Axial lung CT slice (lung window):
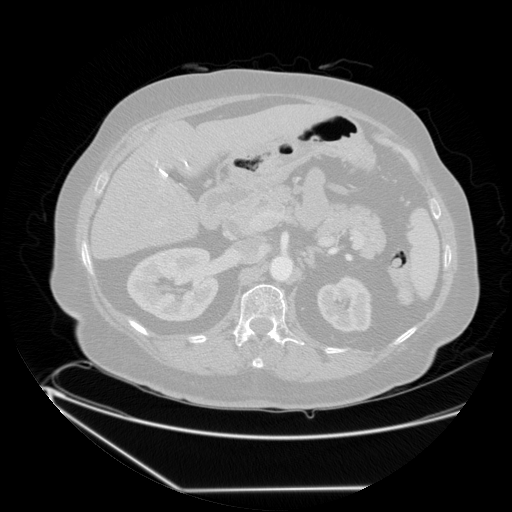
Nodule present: no